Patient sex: F
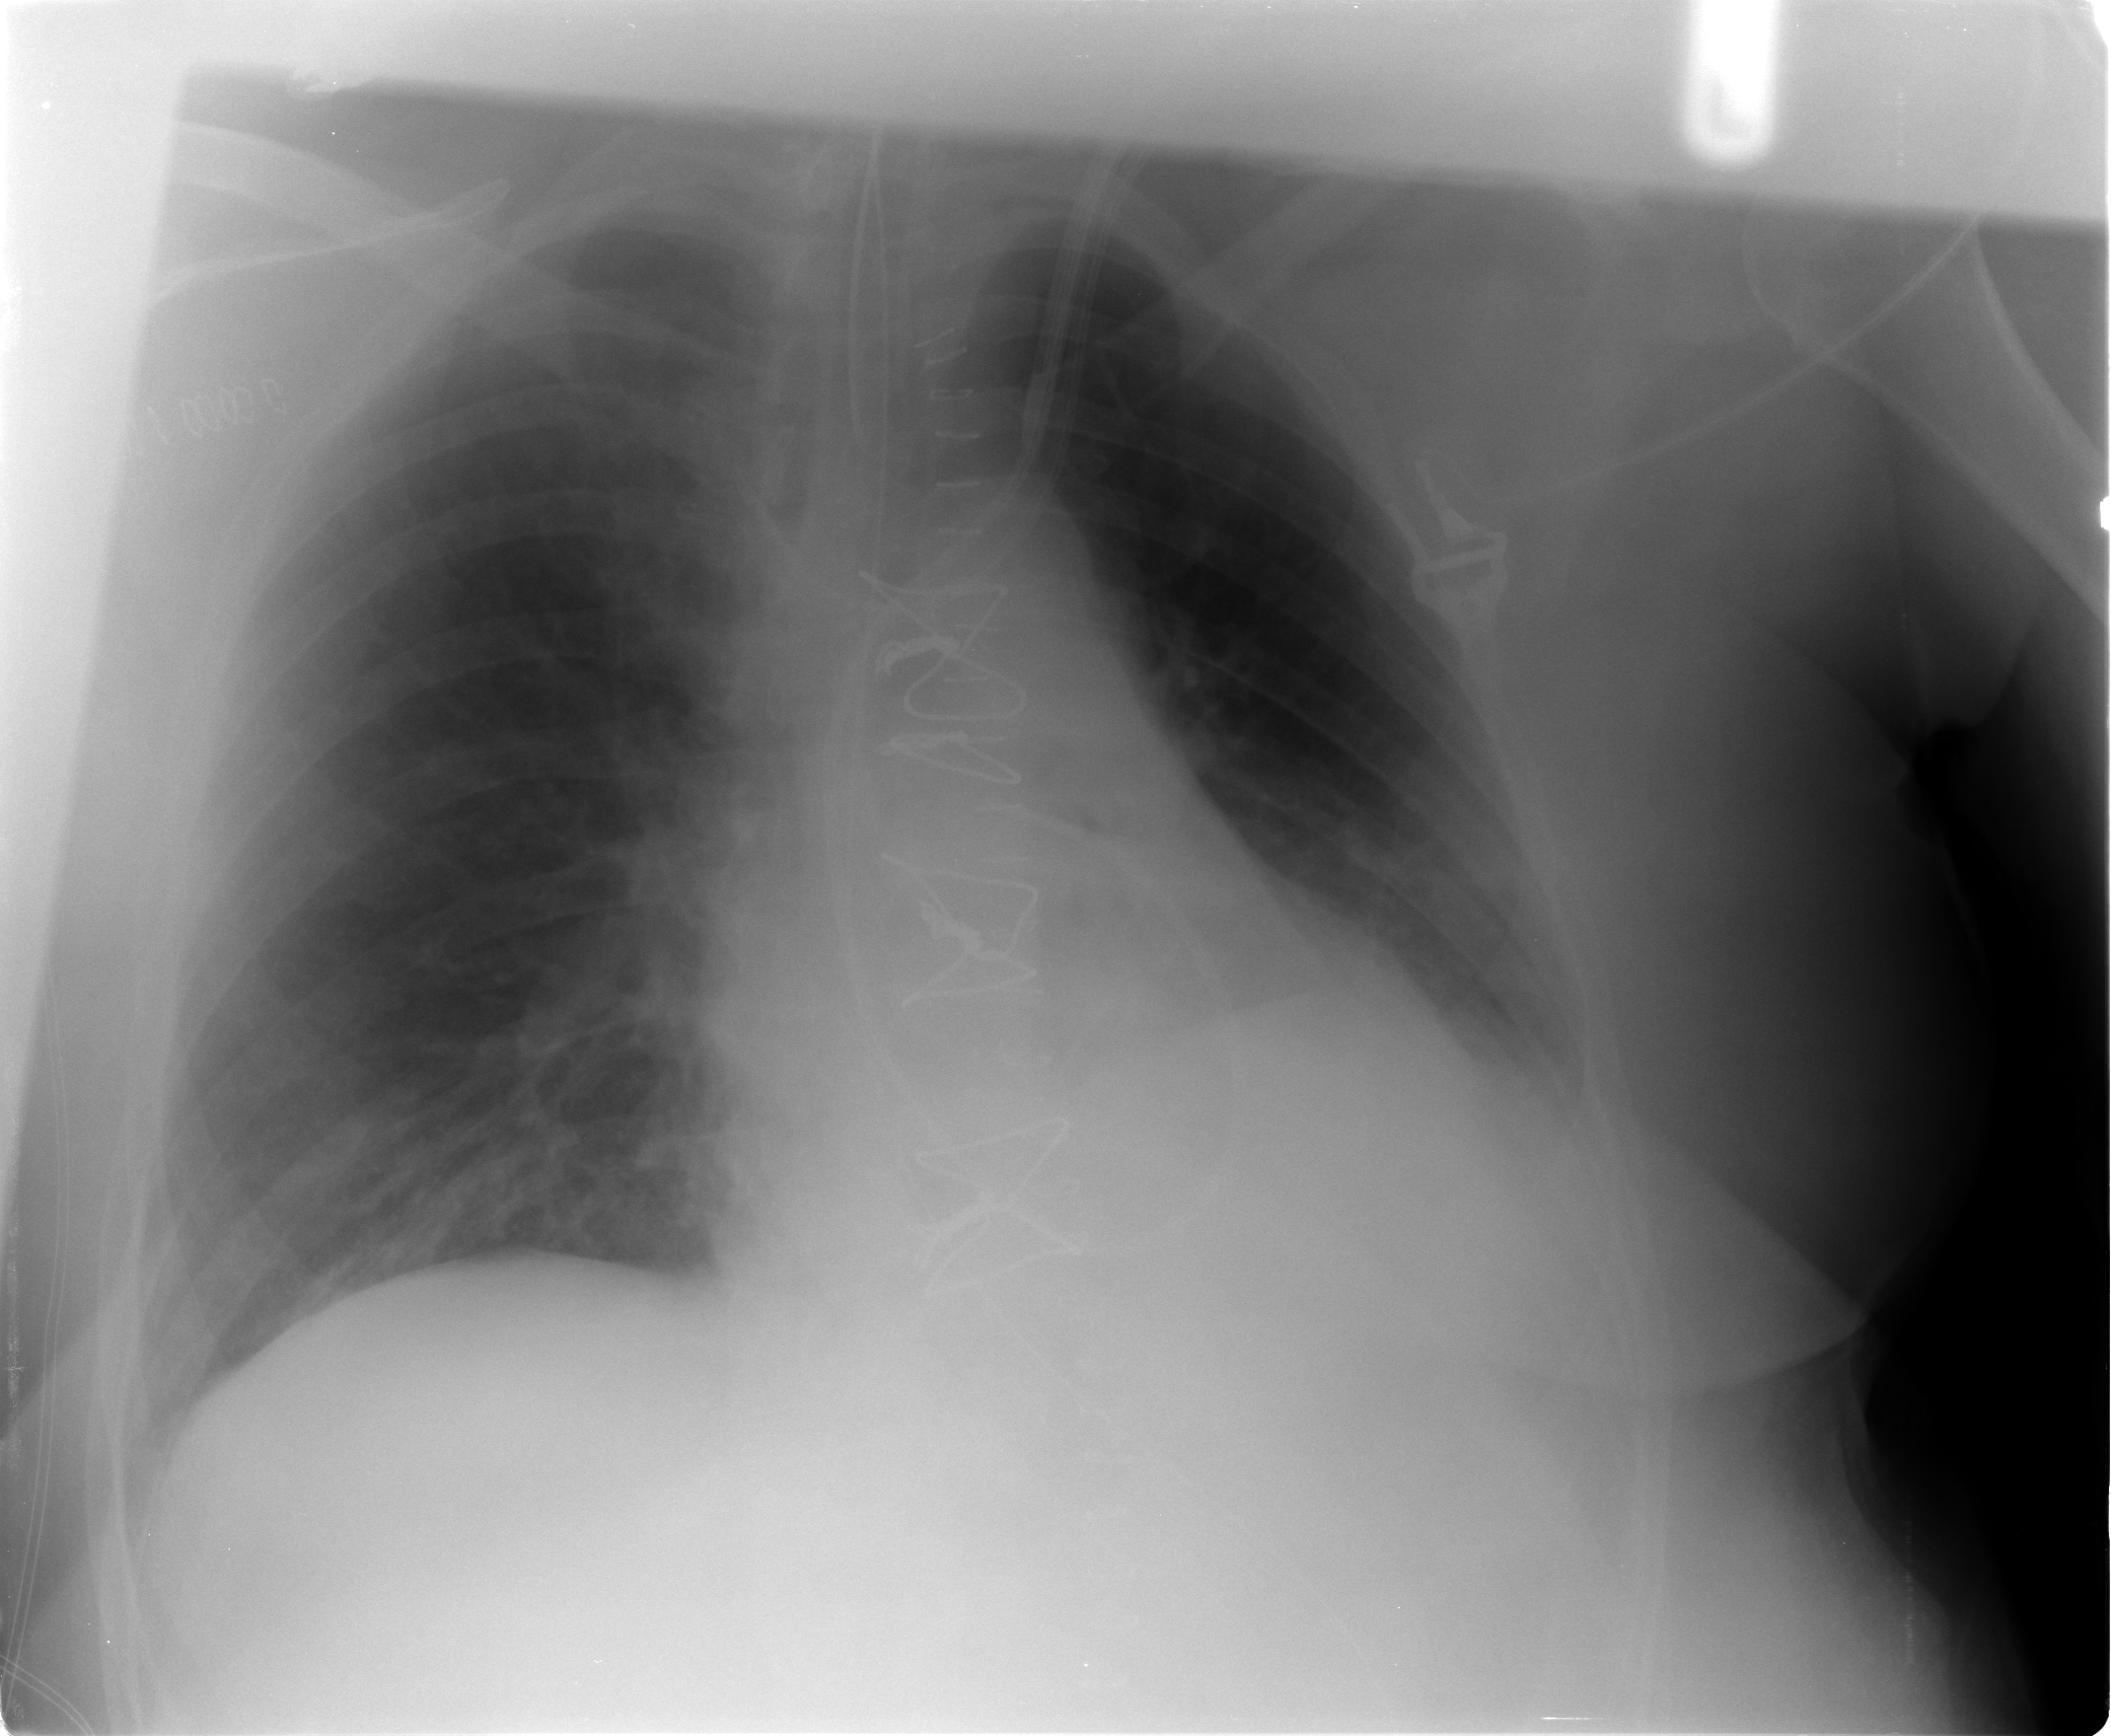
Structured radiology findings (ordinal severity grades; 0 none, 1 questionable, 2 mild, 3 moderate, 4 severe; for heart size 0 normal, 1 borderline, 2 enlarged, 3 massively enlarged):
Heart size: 0
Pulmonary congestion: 2
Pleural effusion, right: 1
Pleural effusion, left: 2
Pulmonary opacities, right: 0
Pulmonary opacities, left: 1
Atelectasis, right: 2
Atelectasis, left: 2